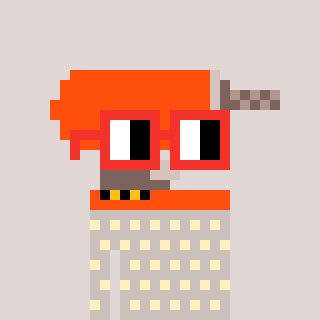
a pixel art character with square red glasses, a drill-shaped head and a foggrey-colored body on a warm background